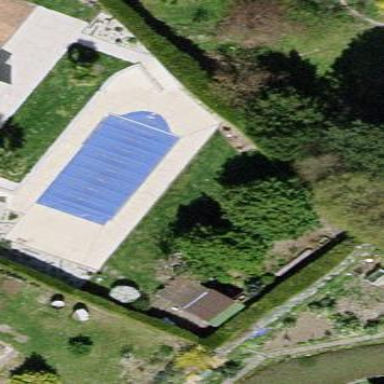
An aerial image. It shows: Swimming pool located in leisure land.